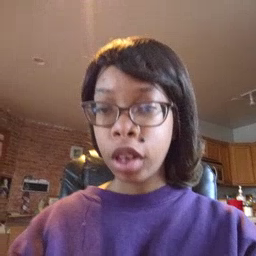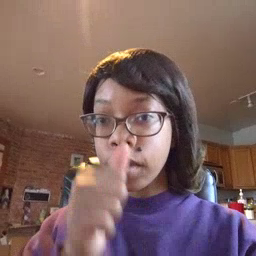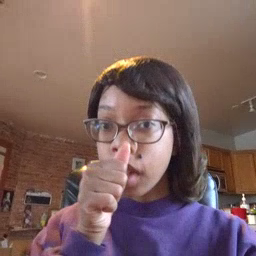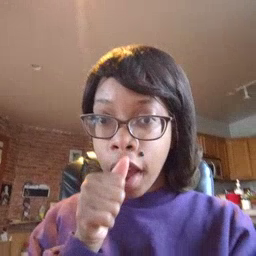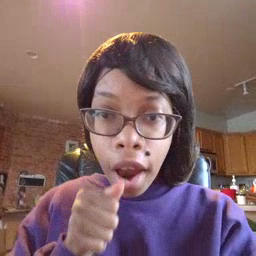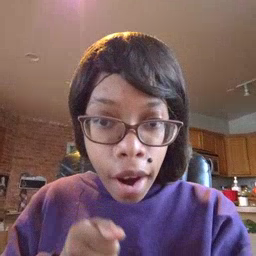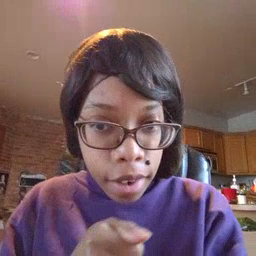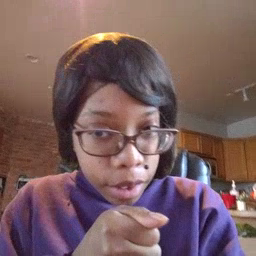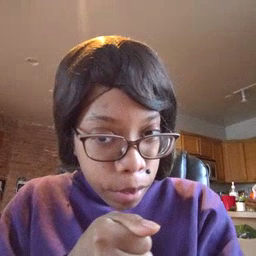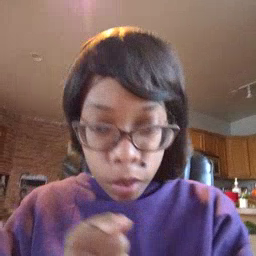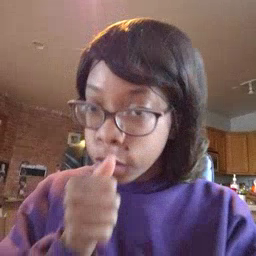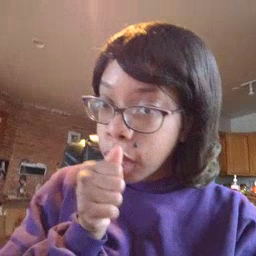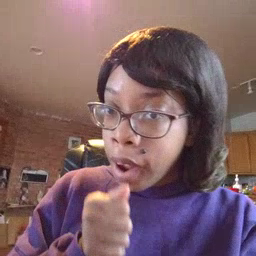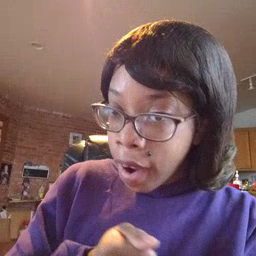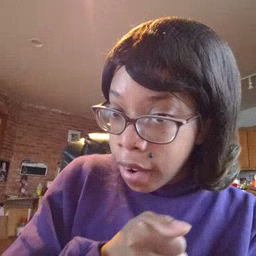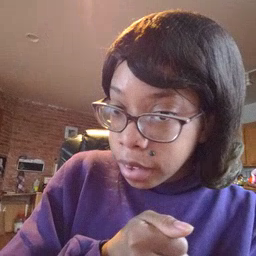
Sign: hide